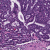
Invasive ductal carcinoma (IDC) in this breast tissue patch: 0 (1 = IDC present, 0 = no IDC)